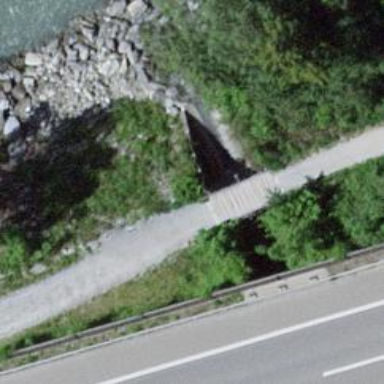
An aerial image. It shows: Path leading to bridge.